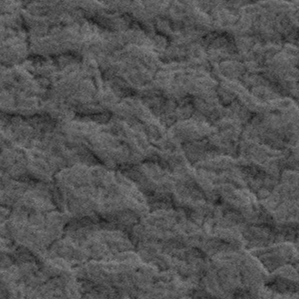
Label: frost